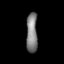
Tissue: lung
Cell type: Epithelial cells
Senescence score: 0.2333
Nuclear area (px): 436
Mean DAPI intensity: 128.018